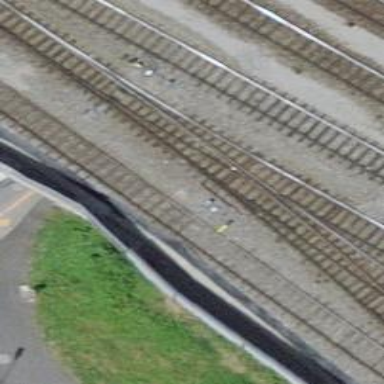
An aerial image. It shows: Rail yard with electrified rails and single track.